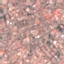
Land use / land cover: Residential